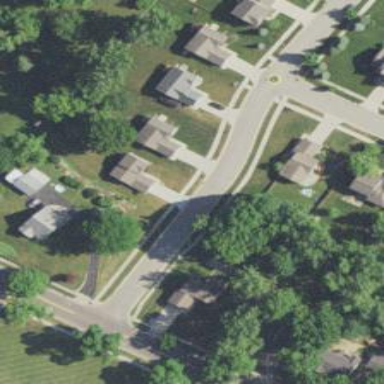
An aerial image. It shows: Footway.